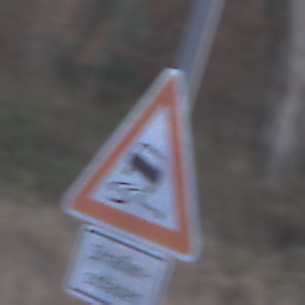
Verkehrszeichen: SchleuderOderRutschgefahr
Zusatzzeichen unten: HinweiseAufGefahrenDurchVerbaleAngabe3
Umgebung: Outdoor, Nature
Tageszeit: MorningAfternoon
Wetter: PartlyCloudy
Licht: Natural
Jahreszeit: NotSpecified
Kontrast: HighContrast